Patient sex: M
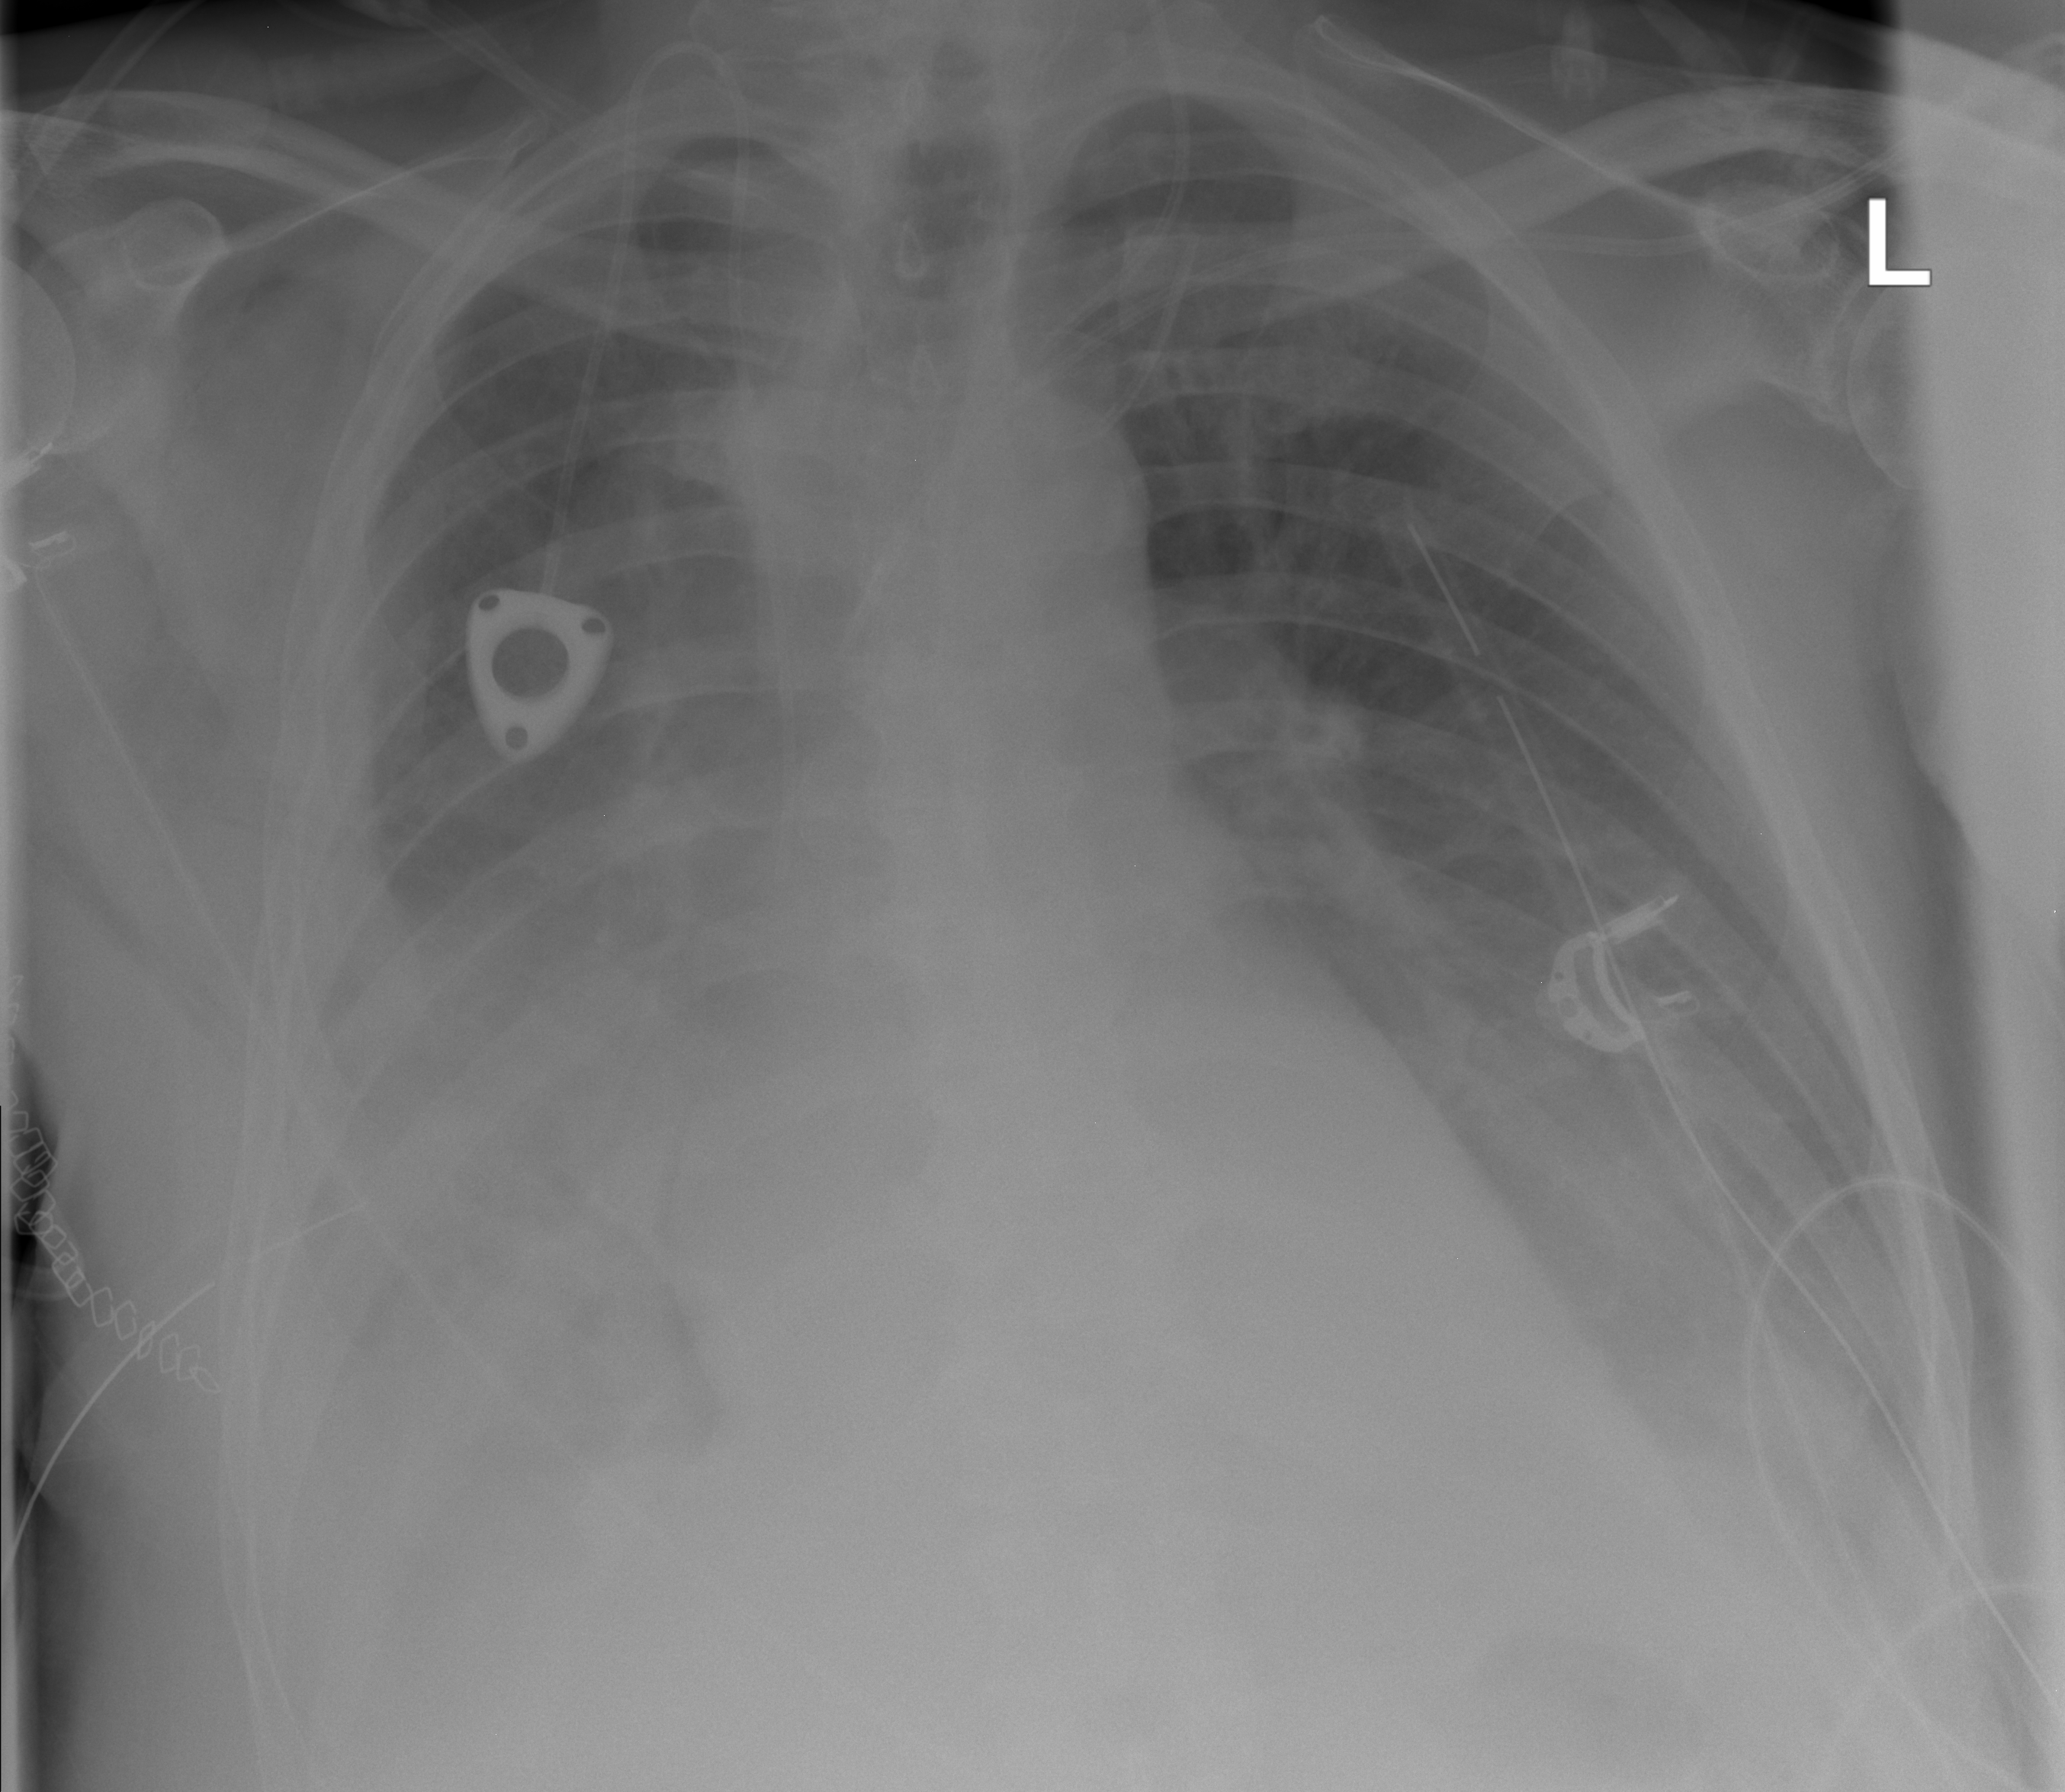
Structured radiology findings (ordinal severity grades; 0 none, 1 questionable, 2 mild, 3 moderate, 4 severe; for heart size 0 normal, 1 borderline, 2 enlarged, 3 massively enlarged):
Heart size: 0
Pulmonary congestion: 0
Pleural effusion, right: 3
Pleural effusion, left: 2
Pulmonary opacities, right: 0
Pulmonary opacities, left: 0
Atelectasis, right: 3
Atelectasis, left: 2